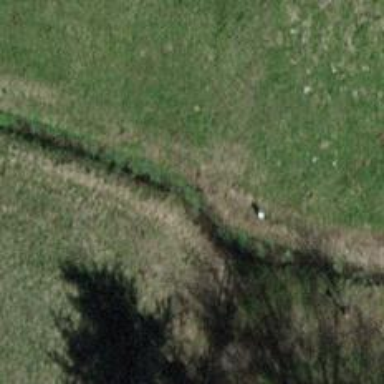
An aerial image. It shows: Ditch barrier.